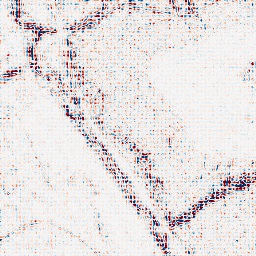
Category: wavelet
Decomposition family: wavelet_dwt
Decomposition parameters: wavelet: coif2
level: 2
Upsampling method: sinc_blackman
Upsampling parameters: scale: 4
kernel_size: 4
Upsampling scale: 4